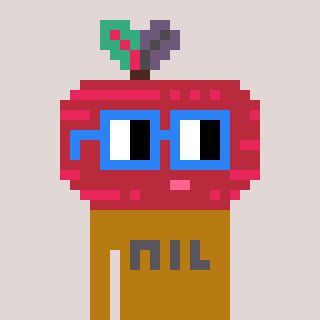
a pixel art character with square blue glasses, a beet-shaped head and a gold-colored body on a warm background